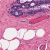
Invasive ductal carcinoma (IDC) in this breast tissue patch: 0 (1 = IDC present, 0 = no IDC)